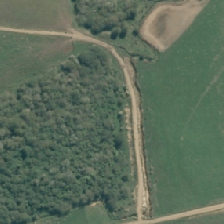
Land cover: herbaceous_freshwater_vege